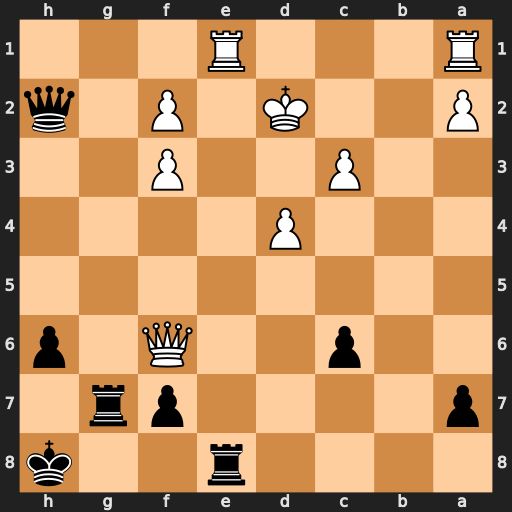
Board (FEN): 4r2k/p4pr1/2p2Q1p/8/3P4/2P2P2/P2K1P1q/R3R3
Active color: b
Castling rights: -
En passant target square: -
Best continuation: Qxf2+ Kd3 Rxe1 Rxe1 Qxe1 Qxh6+ Kg8